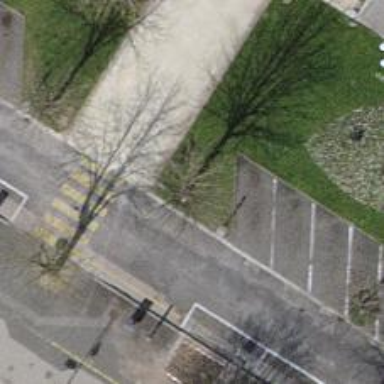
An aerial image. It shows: Deciduous broadleaved tree in park.